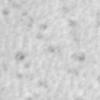
Label: no_change